Question: Startign today, I'm unable to deploy cloud functions using gcloud cli.
Here is my gloud command to deploy cloud function:
'''
gcloud functions deploy chatbot_api_gateway_002_test --runtime python37 --trigger-http --entry-point process --set-env-vars VERIFICATION_TOKEN=sometokenhere,PUBSUB_TOPIC=entrypointfunction001,GOOGLE_CLOUD_PROJECT=cs-be-dev,DEST_URL=__undefined_yet__,DEST_URLS_TIMEOUT=2 --memory=2GB --region=asia-northeast1
'''
I'm getting an error:
> Deploying function (may take a while - up to 2 minutes)...failed. : (gcloud.functions.deploy) OperationError: code=3, message=Build failed: Build has timed out
I used to work same script 1 hour ago, but now- no one in the team is able to deploy cloud functions and getting the same error.

In the stackdrive logs i see only this:
'''
{
insertId: "rr5a8qctoo"
logName: "projects/be-dev/logs/cloudaudit.googleapis.com%2Factivity"
operation: {
id: "operations/c2F0YWNzLWJlLWRldi9hc2lhLW5vcnRoZWFzdDEvY2hhdGJvdF9hcGlfZ2F0ZXdheV8wMDJfdGVzdC9SMGdpR0ZRWk13aw"
last: true
producer: "cloudfunctions.googleapis.com"
}
protoPayload: {
@type: "type.googleapis.com/google.cloud.audit.AuditLog"
authenticationInfo: {
principalEmail: "myemail@domain.com"
}
methodName: "google.cloud.functions.v1.CloudFunctionsService.CreateFunction"
requestMetadata: {
destinationAttributes: {
}
requestAttributes: {
}
}
resourceName: "projects/be-dev/locations/asia-northeast1/functions/chatbot_api_gateway_002_test"
serviceName: "cloudfunctions.googleapis.com"
status: {
code: 3
message: "INVALID_ARGUMENT"
}
}
receiveTimestamp: "2020-02-05T09:53:42.771914617Z"
resource: {
labels: {
function_name: "chatbot_api_gateway_002_test"
project_id: "be-dev"
region: "asia-northeast1"
}
type: "cloud_function"
}
severity: "ERROR"
timestamp: "2020-02-05T09:53:42.153Z"
}
'''
Any suggestions on how to fix it please?
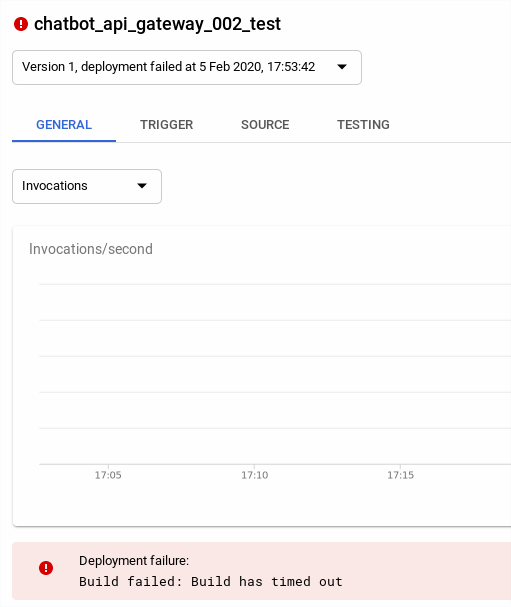
Answer: It reads 'message: "INVALID_ARGUMENT"' so any of the arguments might be incorrect (the change-log sometimes lists breaking changes). See <URL> and compare; for example:
> Allowed values are: 128MB, 256MB, 512MB, 1024MB, and 2048MB.
Therefore '2GB' might eventually be an 'INVALID_ARGUMENT' and '(NAME : --region=REGION)' also is being declared as a positional argument. Try to get more output with '--verbosity=info' or 'debug':
'''
gcloud functions deploy chatbot_api_gateway_002_test --region=asia-northeast1 --runtime python37
--trigger-http --memory=2048MB --verbosity=info
'''
'--entry-point' would typically be the directory-name of the function,eg. 'helloworld' for 'functions/helloworld/main.py' as the entry point.